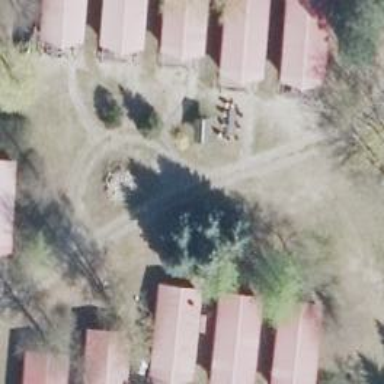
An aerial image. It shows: Picnic shelter providing place for individuals to seek refuge.